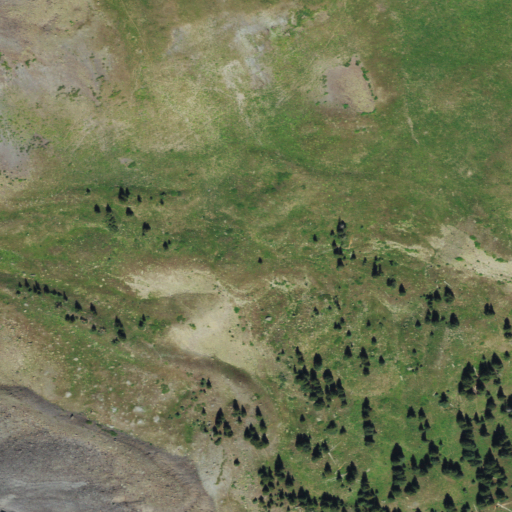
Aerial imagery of depression(s) in Colorado named Half Moon Basin containing grassland, barren land, deciduous forest, shrub, and evergreen forest